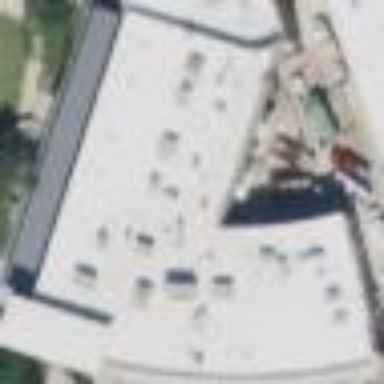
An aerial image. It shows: Retail building.